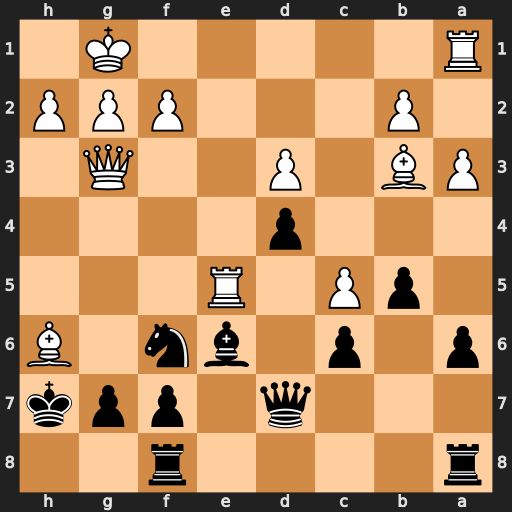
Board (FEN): r4r2/3q1ppk/p1p1bn1B/1pP1R3/3p4/PB1P2Q1/1P3PPP/R5K1
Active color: b
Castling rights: -
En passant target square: -
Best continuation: gxh6 Bxe6 fxe6